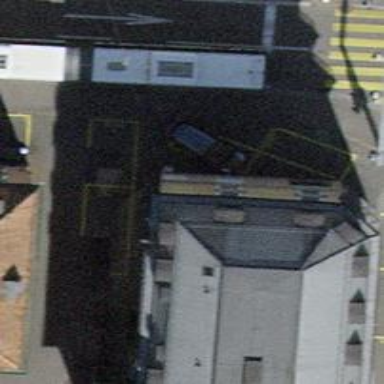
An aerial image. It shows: Bakery.